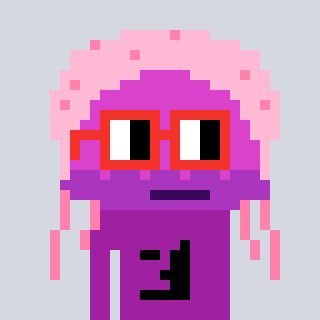
a pixel art character with square red glasses, a jellyfish-shaped head and a magenta-colored body on a cool background